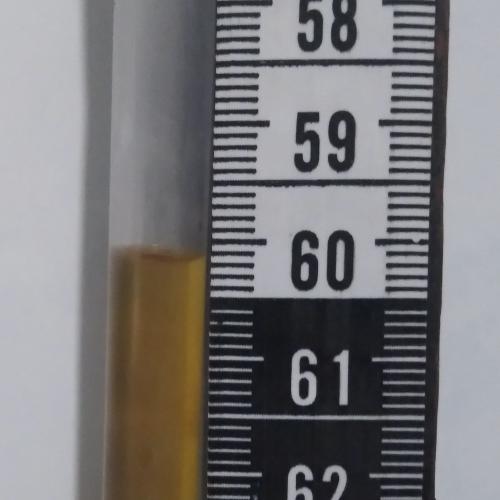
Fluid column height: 60.1 cm